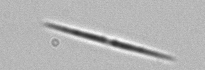
Label: pennate_Pseudo-nitzschia